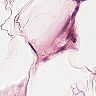
Metastatic tissue present: no